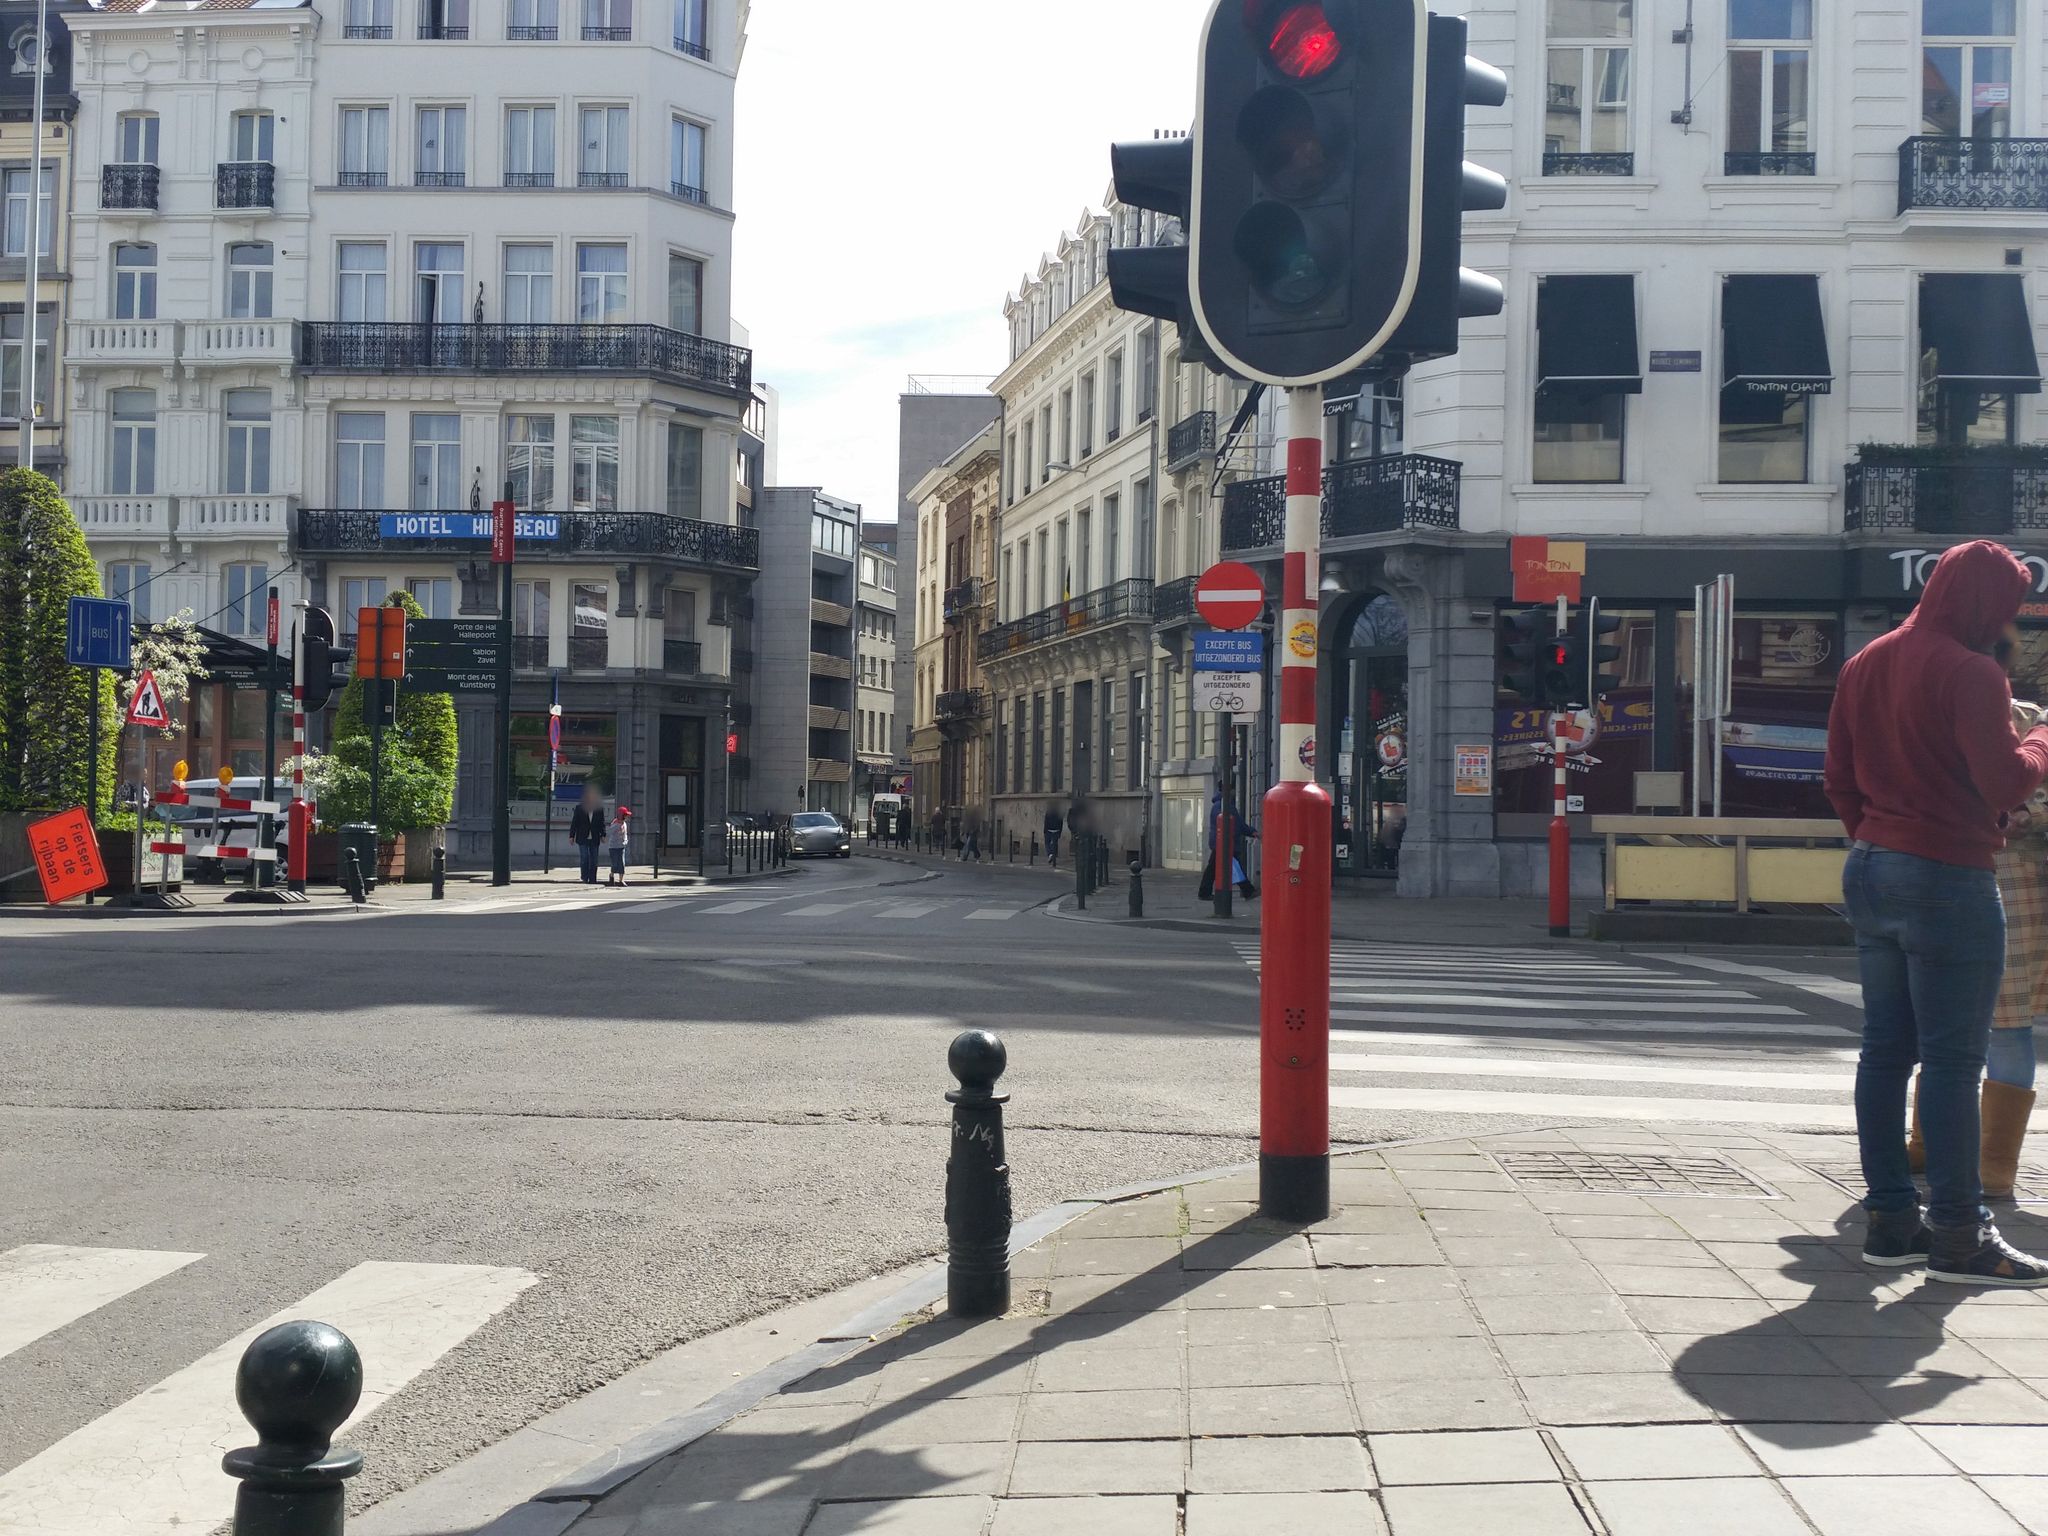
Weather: clear
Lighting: day
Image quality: good
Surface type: walking surface
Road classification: living_street
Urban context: urban centre
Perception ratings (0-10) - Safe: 3.31, Lively: 8.6, Beautiful: 7.4, Boring: 3.49, Depressing: 4.38, Wealthy: 3.03